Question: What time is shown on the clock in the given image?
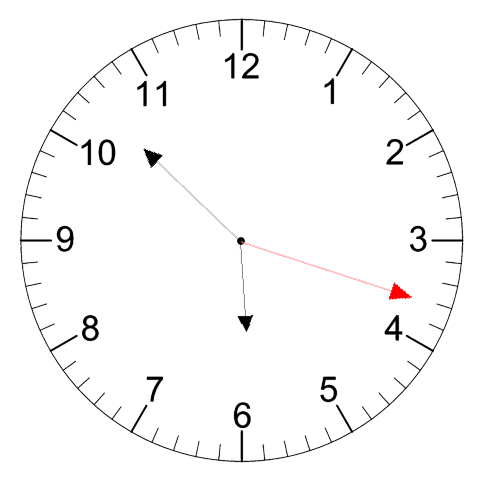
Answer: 05:52:18